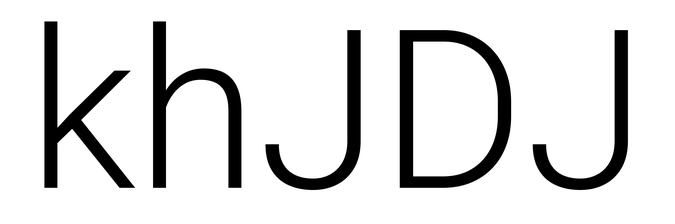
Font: Roboto_Light